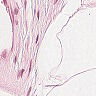
Metastatic tissue present: no